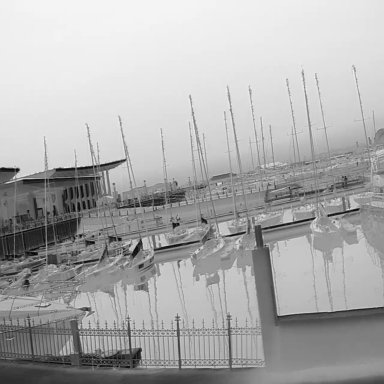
There are 18 objects shown in the infrared image, including eight canoes, and ten sailboats.